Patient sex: M
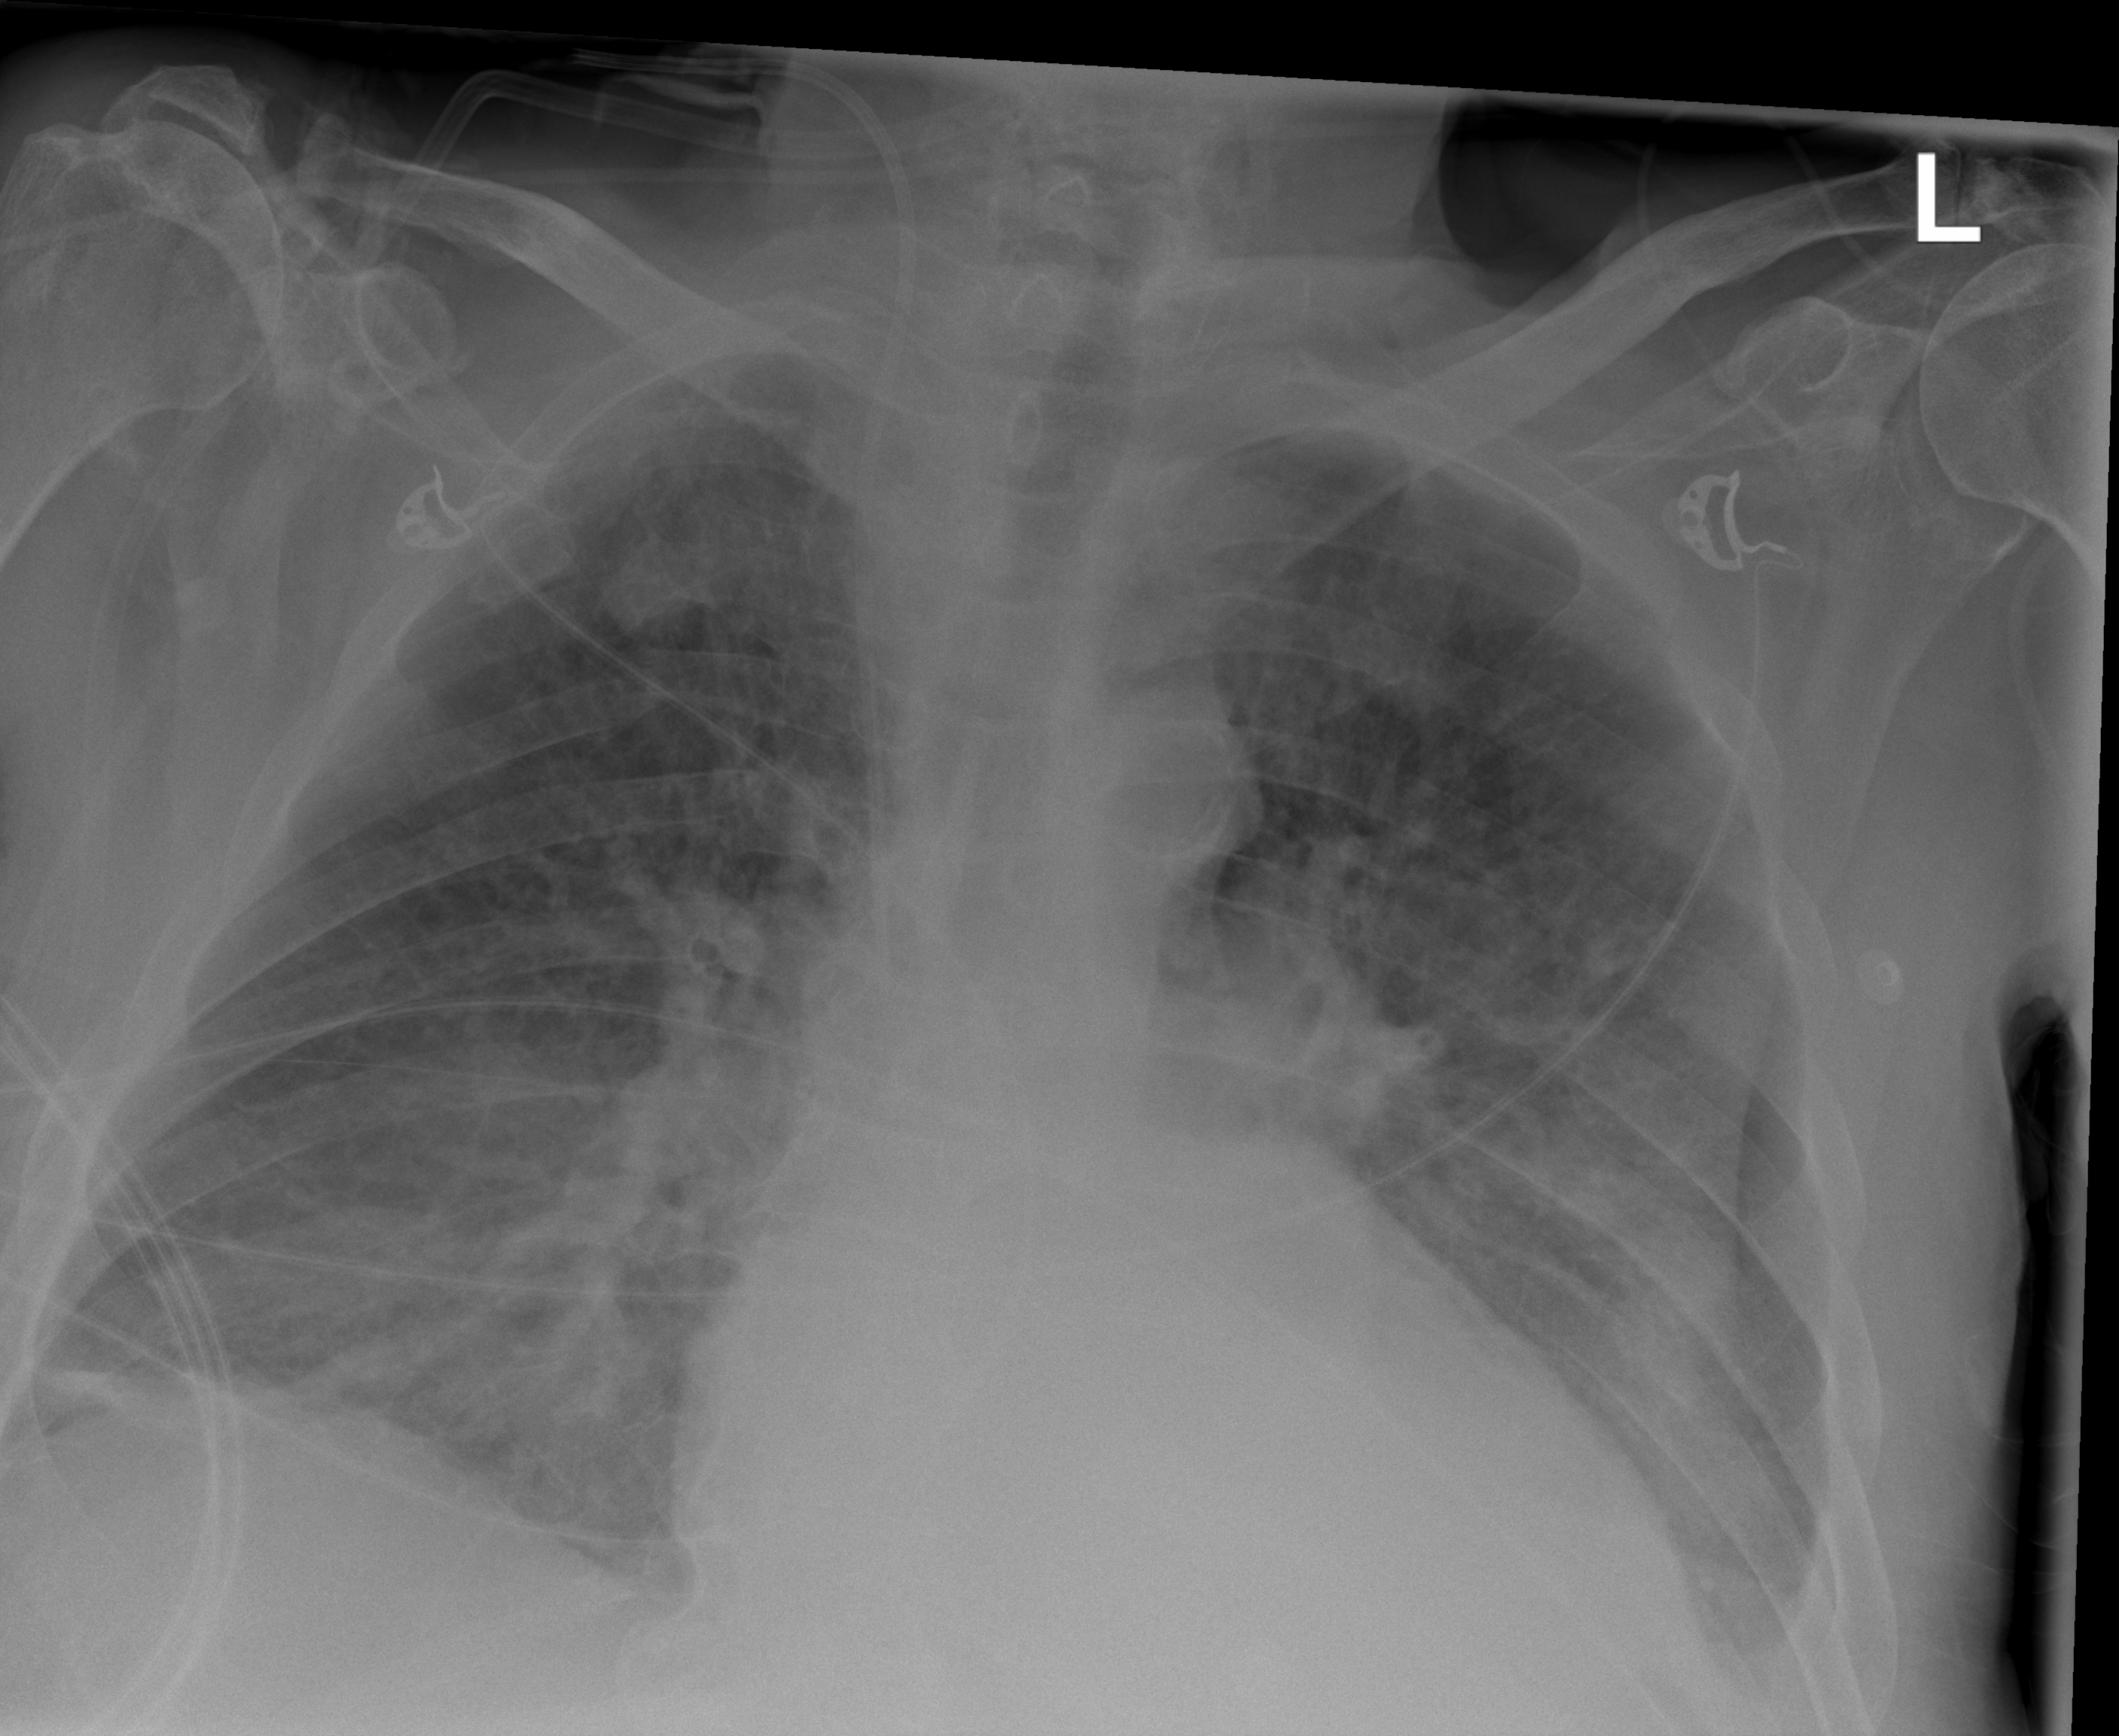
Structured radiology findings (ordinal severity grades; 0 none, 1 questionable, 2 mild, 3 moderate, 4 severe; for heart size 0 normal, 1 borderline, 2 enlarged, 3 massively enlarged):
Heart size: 2
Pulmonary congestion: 2
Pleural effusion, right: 0
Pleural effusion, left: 2
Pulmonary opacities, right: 2
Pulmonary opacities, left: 0
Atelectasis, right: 3
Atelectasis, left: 2